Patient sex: F
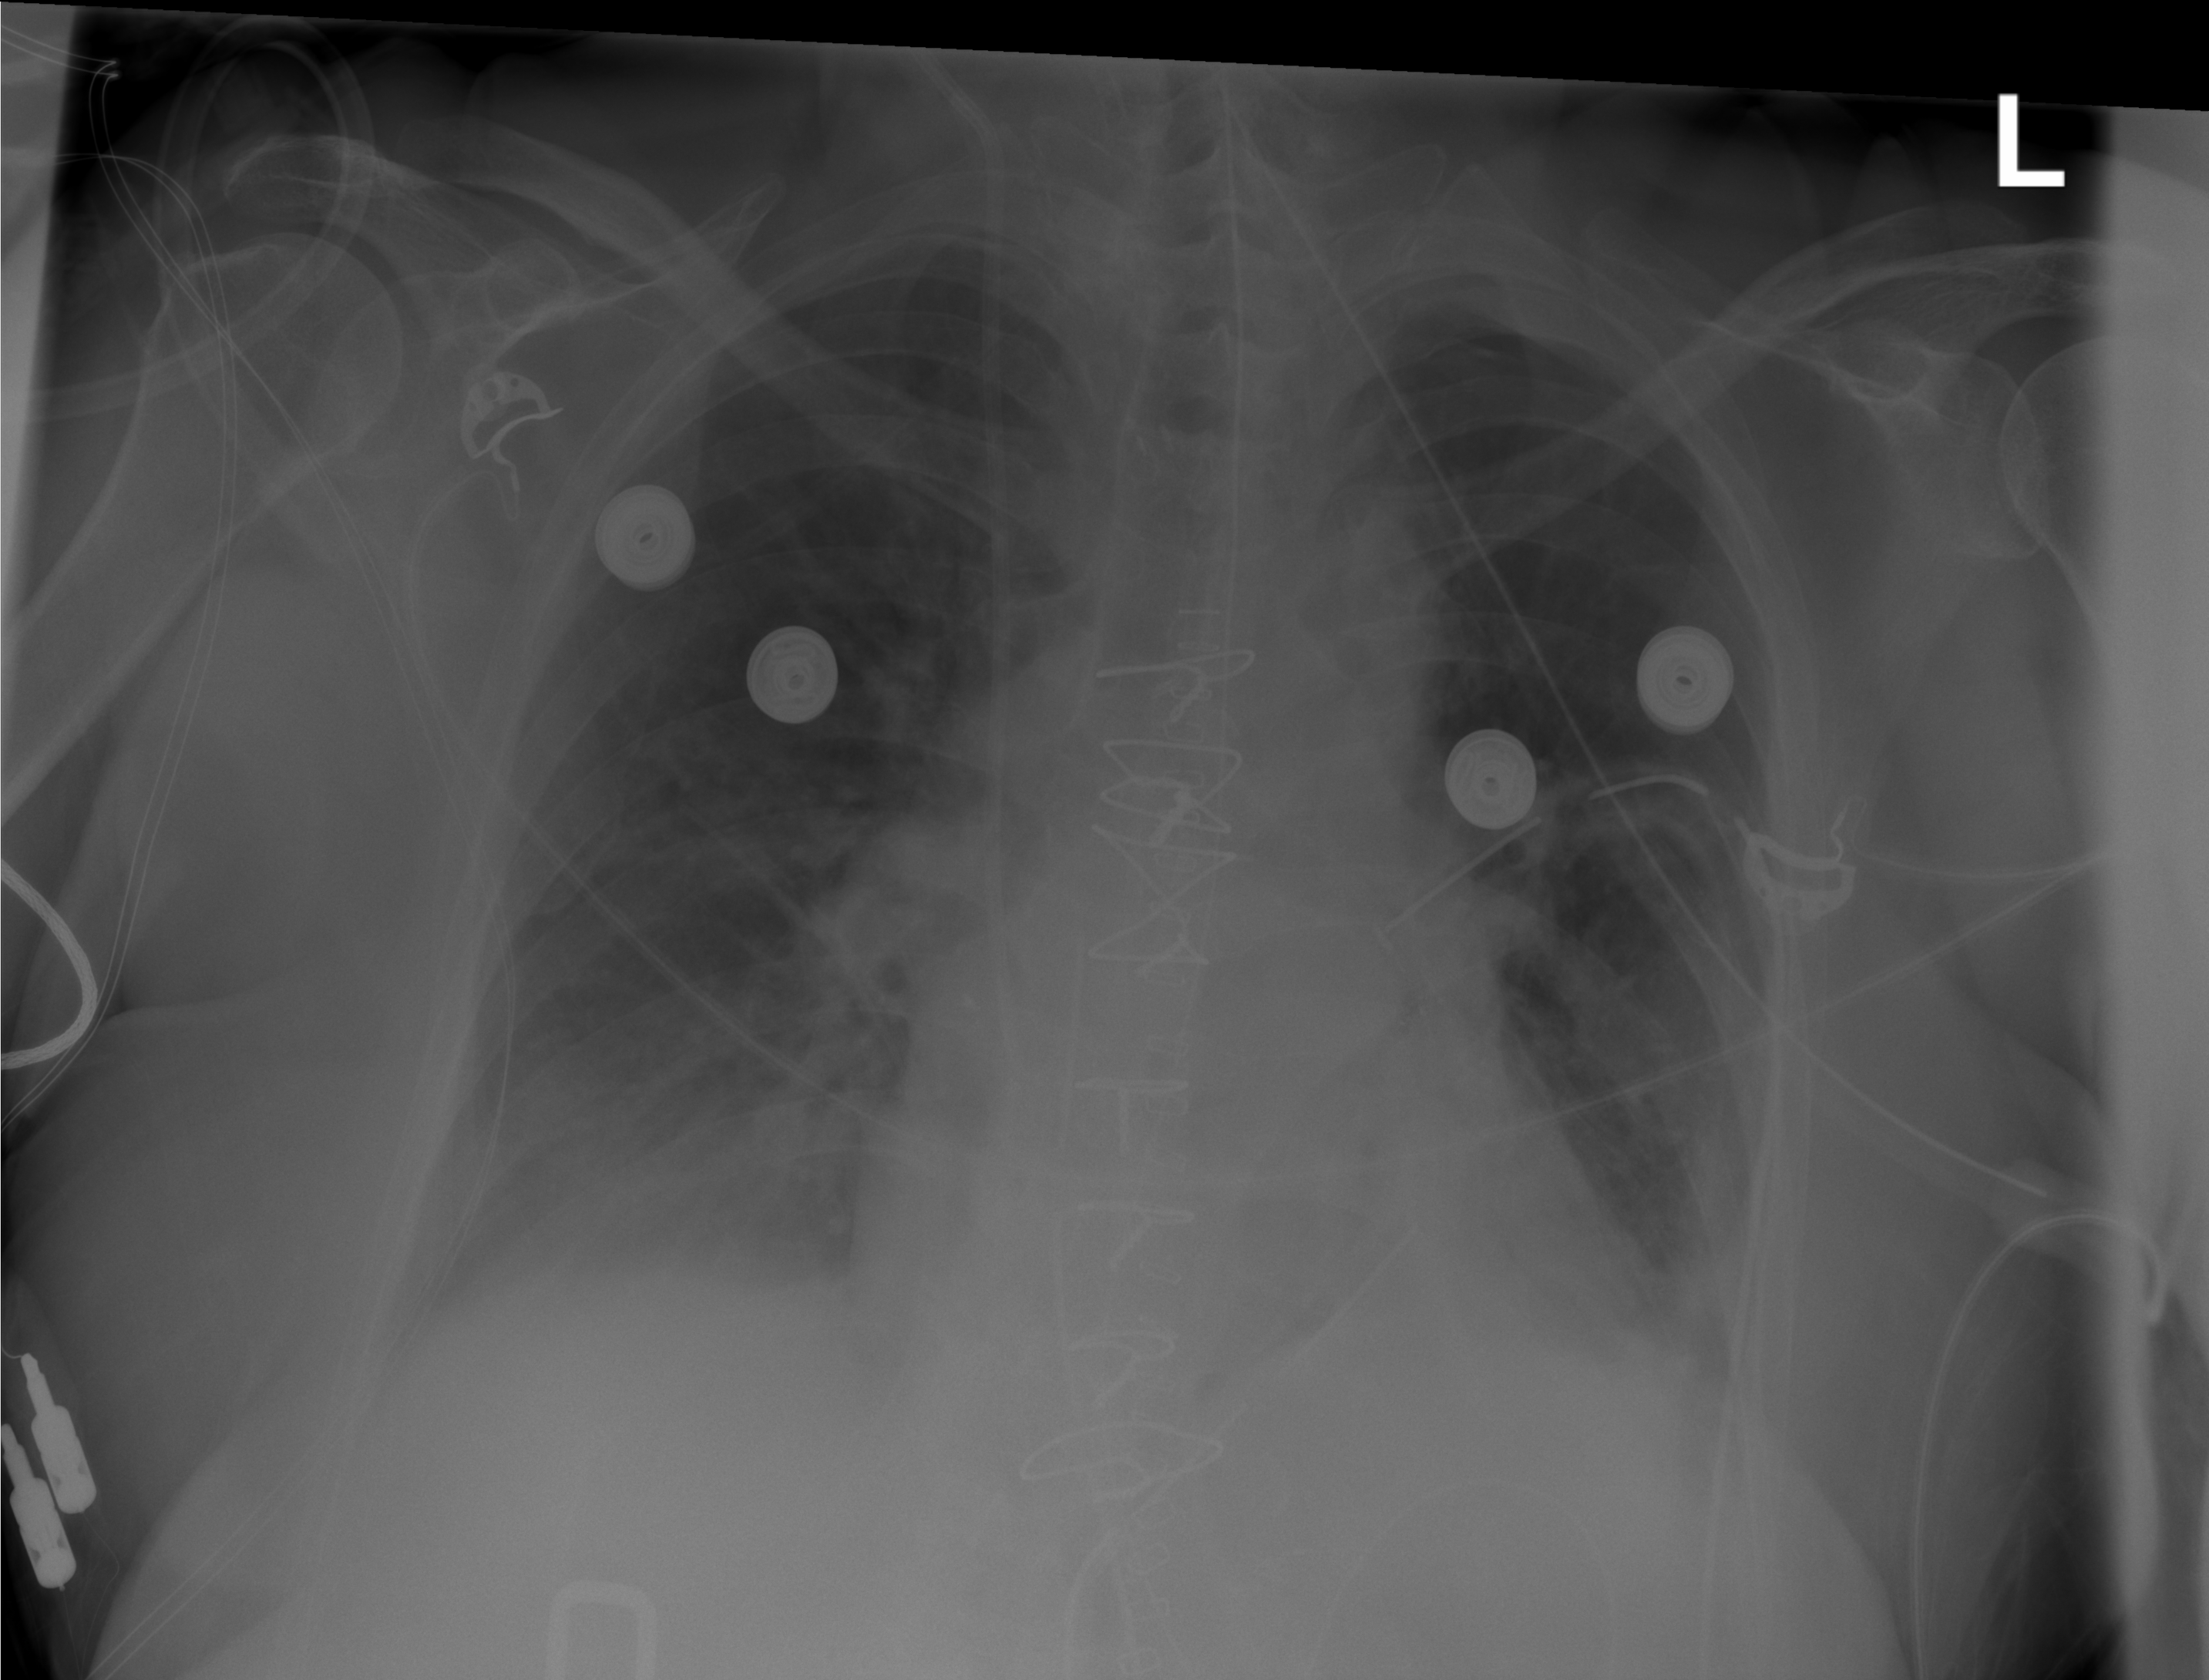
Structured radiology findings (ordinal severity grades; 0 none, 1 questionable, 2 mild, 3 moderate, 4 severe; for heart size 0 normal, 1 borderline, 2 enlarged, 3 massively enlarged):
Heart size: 0
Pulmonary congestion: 0
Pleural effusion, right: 1
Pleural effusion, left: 1
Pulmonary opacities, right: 0
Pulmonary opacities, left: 0
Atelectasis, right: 1
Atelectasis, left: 1